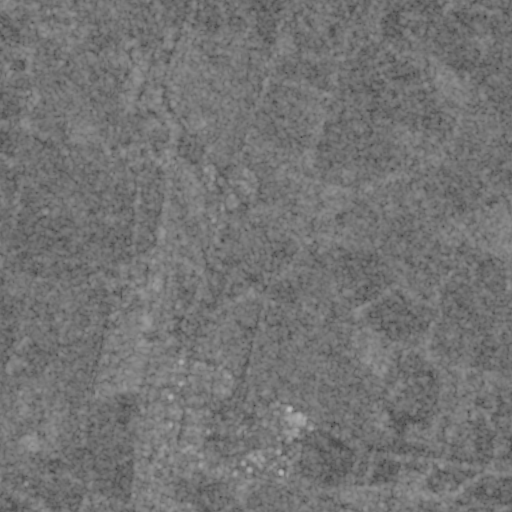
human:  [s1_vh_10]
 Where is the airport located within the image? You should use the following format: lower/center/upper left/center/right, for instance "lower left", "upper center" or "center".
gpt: The airport is located in the upper left of the image.
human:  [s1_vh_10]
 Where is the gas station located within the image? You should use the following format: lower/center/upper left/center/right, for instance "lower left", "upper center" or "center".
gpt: The gas station is located in the center of the image.
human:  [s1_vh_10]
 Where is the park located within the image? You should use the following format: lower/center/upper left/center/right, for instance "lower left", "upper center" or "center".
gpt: The park is located in the lower of the image.
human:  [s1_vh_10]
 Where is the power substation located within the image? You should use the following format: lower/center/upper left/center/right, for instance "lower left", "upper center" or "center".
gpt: The power substation is located in the lower left of the image.
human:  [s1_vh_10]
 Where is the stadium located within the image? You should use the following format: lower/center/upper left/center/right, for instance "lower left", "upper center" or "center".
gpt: The stadium is located in the lower center of the image.
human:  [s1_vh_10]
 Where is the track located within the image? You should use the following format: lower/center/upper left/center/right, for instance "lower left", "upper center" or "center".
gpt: The track is located in the lower center of the image.
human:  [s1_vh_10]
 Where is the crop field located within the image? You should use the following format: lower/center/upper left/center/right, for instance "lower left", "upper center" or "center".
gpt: There is no crop field in the image.

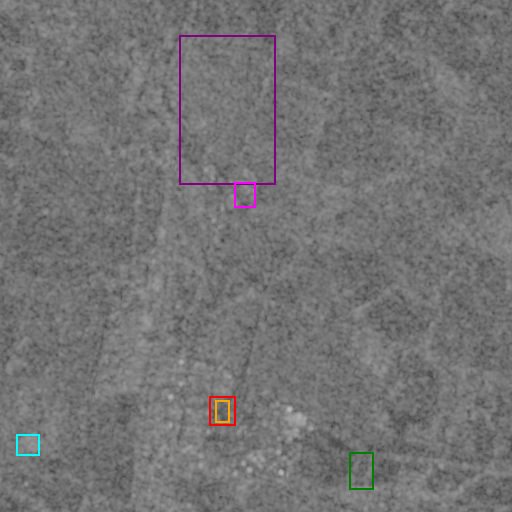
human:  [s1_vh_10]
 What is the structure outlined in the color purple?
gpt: The structure outlined in purple is a crop field.
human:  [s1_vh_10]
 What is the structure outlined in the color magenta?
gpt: The structure outlined in magenta is a gas station.
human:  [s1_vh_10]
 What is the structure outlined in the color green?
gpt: The structure outlined in green is a park.
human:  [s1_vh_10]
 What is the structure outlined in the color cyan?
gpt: The structure outlined in cyan is a power substation.
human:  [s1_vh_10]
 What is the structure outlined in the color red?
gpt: The structure outlined in red is a stadium.
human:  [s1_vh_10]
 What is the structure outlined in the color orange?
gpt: The structure outlined in orange is a track.
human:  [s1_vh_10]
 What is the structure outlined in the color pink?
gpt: There is no pink outline.